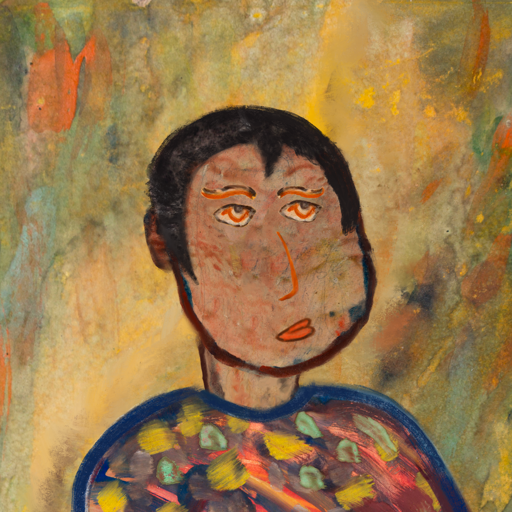
Background: Comrade, Head And Neck Side: Orphan, Face Side: Experience, Bust: Mother_And_Son_Mother, Hair Side: Roy_Bahadur, Head Accessory: Blank, Second Necklace: Blank, Necklace: Blank, Baby: Blank